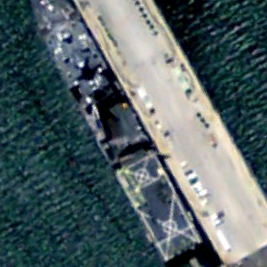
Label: combat